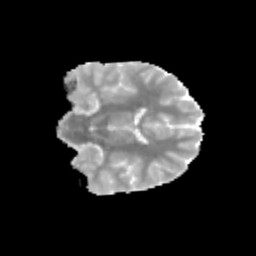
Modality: MD
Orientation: coronal
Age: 10
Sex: male
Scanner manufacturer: siemens
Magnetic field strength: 3 T
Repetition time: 3.8 s
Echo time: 0.07 s